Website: home-depot
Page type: newsletter-management
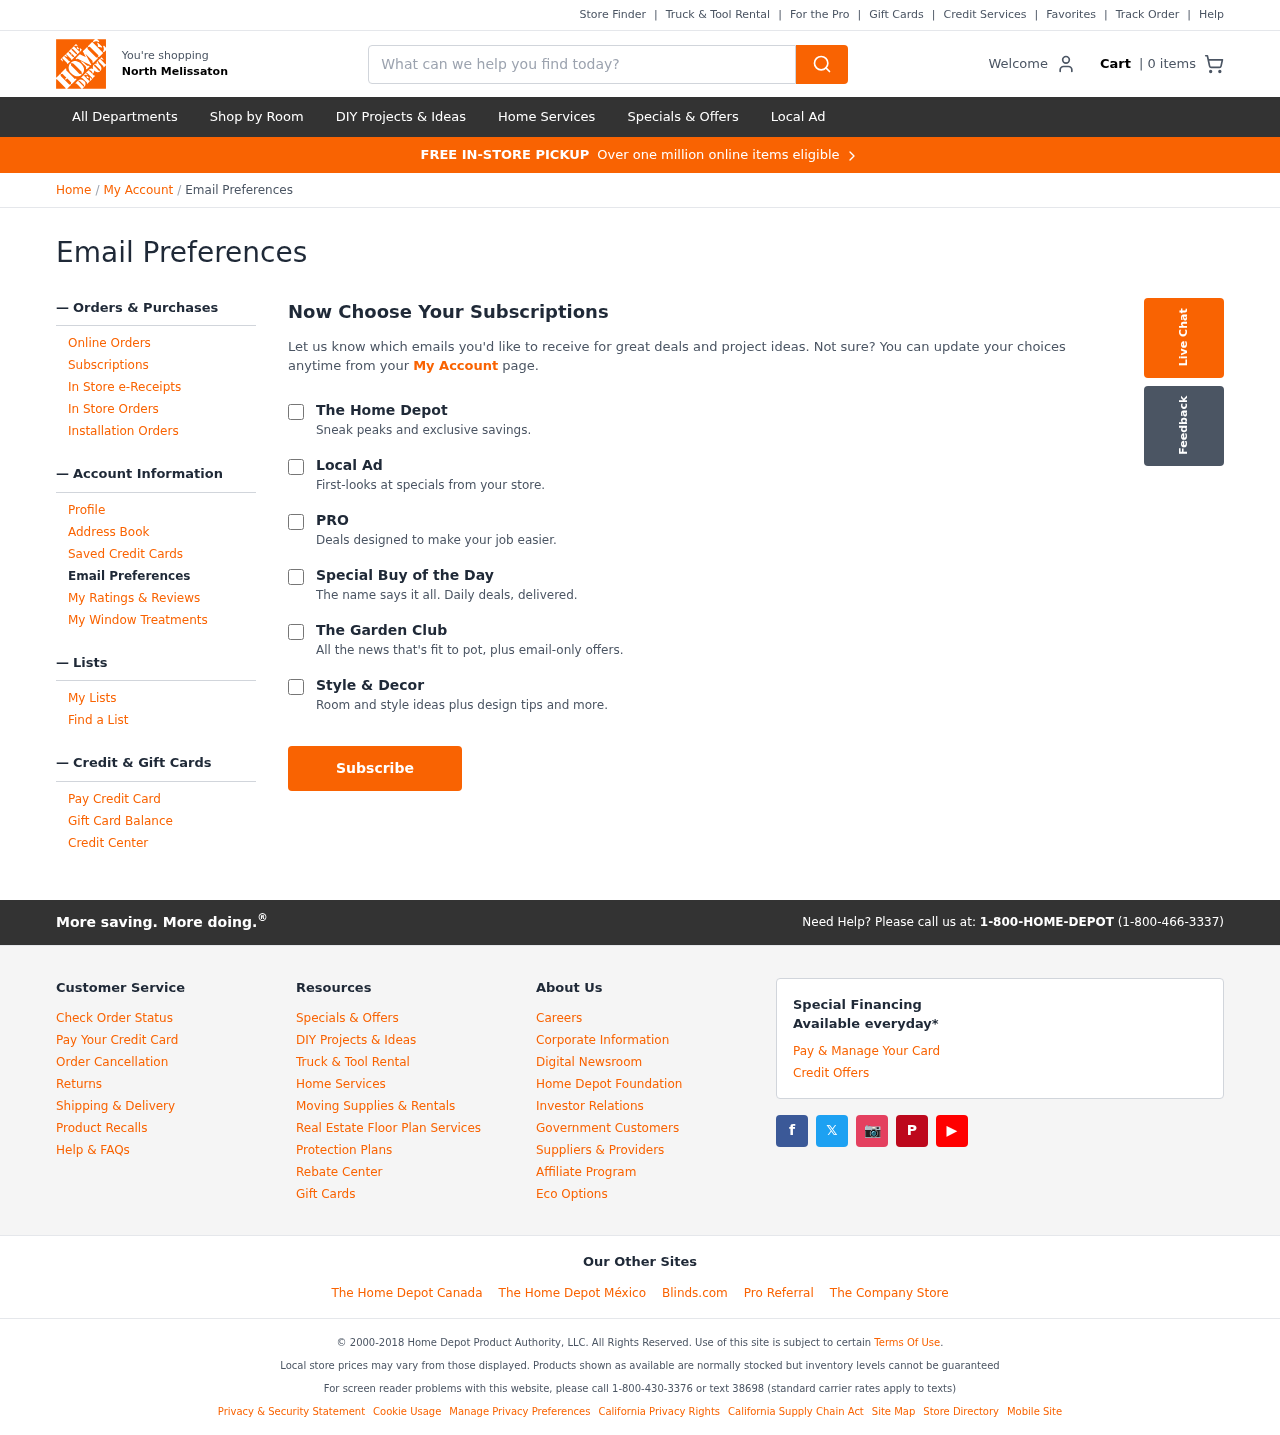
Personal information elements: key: PII_CITY
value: North Melissaton
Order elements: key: ORDER_NUM_ITEMS
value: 0
Search elements: key: HEADER_SEARCH
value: What can we help you find today?